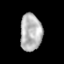
Tissue: prostate
Cell type: Epithelial cells
Senescence score: 0.3454
Nuclear area (px): 791
Mean DAPI intensity: 179.589